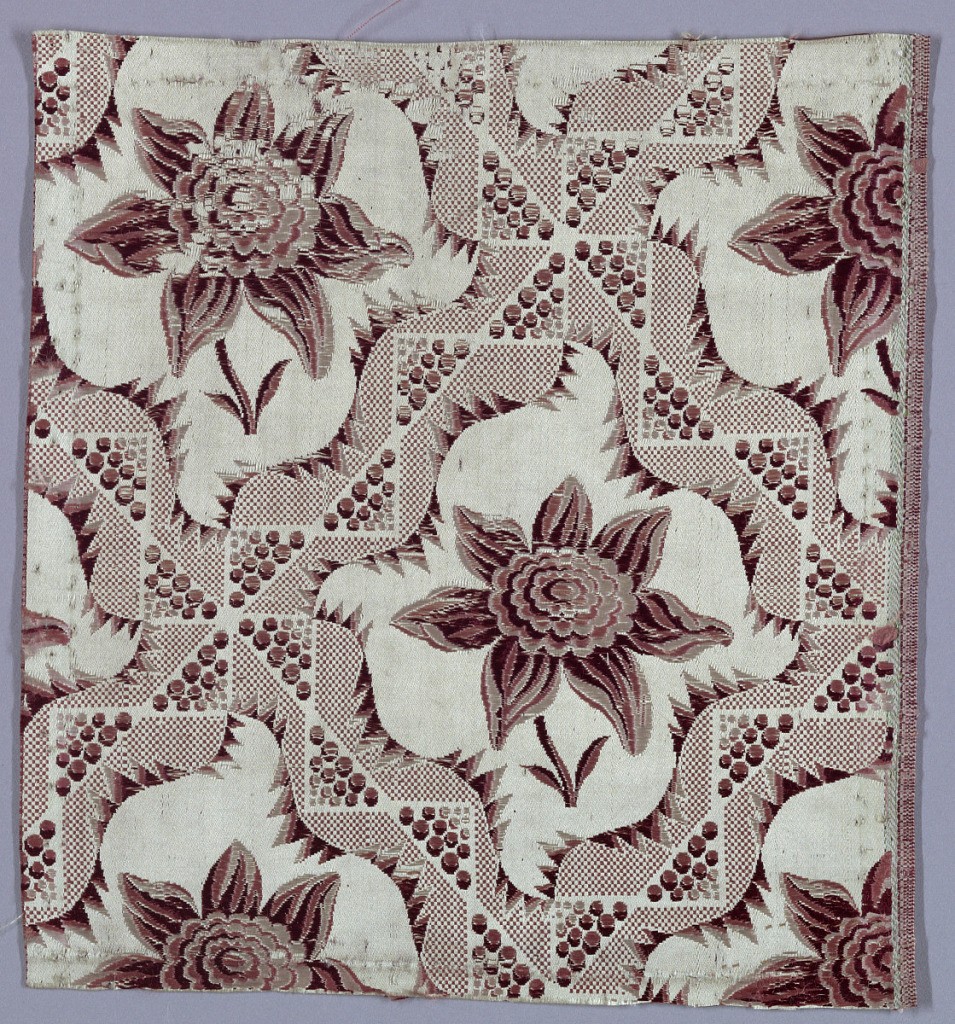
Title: Fragment
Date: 19th century
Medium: silk Technique: compound satin weave
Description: Woven fragment has a wavy trellis pattern with checkered and dotted bands enclosing dahlia-like flowers on short curving stems. In weft floats in shades of maroon and off-white.